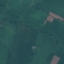
Label: Pasture